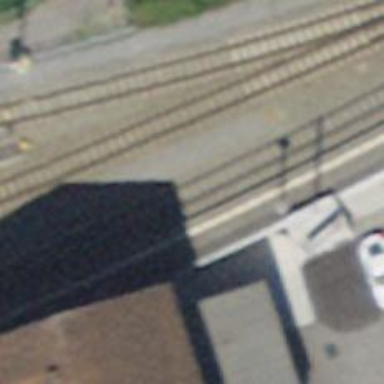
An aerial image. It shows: Railway signal.